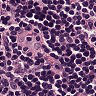
Metastatic tissue present: no